Question: I just want to know how can I change 'ListField''s item background color. I have two items in my 'ListField' like this one.
|First One|Second One.................|
I need to change first one's background color.
My 'drawListRow(..)' method looks like this
'''
public void drawListRow(ListField listField, Graphics graphics,
int index, int y, int width) {
int oldColor = 0;
try {
oldColor = graphics.getColor();
String txt = (vector.elementAt(index)).toString();
int xPos = 15;
int yPos = 5 + y;
//graphics.clear();
graphics.setColor(Color.GREEN);
graphics.fillRect(0, y, (Display.getWidth()*10/100), yPos);
graphics.drawText(txt, xPos, yPos);
//graphics.fillRect(0,(index*Display.getHeight()/10),Display.getWidth(),Display.getHeight()/10);
} finally {
graphics.setColor(oldColor);
}
}
'''
But this is not working.

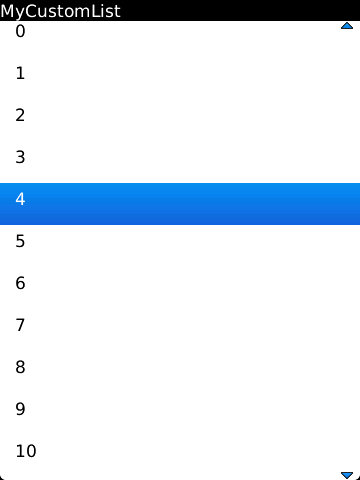
Answer: Though you have attached an image, I am still confused. The image didn't answer some question, for example, how it will look on a row get focused (I didn't understand actually).
But you can check following output and code. I think you can customize the look as you wish if you check the code.

'''
public class MyScreen extends MainScreen {
private Vector listElements;
public MyScreen() {
setTitle("Custom ListField Demo");
// data for the ListField
listElements = new Vector();
for (int i = 0; i < 4; i++) {
listElements.addElement("Some text for row " + i);
}
ListField taskList = new ListField() {
// disable default focus drawing
protected void drawFocus(Graphics graphics, boolean on) {
};
};
taskList.setCallback(new ListCallback(listElements));
taskList.setSize(listElements.size());
taskList.setRowHeight(40);
add(taskList);
}
}
'''
'''
class ListCallback implements ListFieldCallback {
final int COLOR_INDEX_NORMAL_BG = 0x1D6789;
final int COLOR_INDEX_FOCUSED_BG = 0x0E8CB3;
final int COLOR_NORMAL_BG = 0x2A2A2A;
final int COLOR_FOCUSED_BG = 0x1F1F1F;
private Vector listElements;
public ListCallback(Vector listElements) {
this.listElements = listElements;
}
public void drawListRow(ListField list, Graphics graphics, int index, int y,
int width) {
int rowHeight = list.getRowHeight(index);
boolean isSelectedRow = (list.getSelectedIndex() == index);
int indexBgColor = isSelectedRow ? COLOR_INDEX_FOCUSED_BG : COLOR_INDEX_NORMAL_BG;
int rowBgColor = isSelectedRow ? COLOR_FOCUSED_BG : COLOR_NORMAL_BG;
final int indexWidth = width / 10;
// draw row background
fillRectangle(graphics, rowBgColor, 0, y, width, rowHeight);
// draw index background
fillRectangle(graphics, indexBgColor, 0, y, indexWidth, rowHeight);
// set text color, draw text
Font font = list.getFont();
graphics.setColor(Color.WHITE );
graphics.setFont(font);
String indexText = "" + (index + 1);
String textToDraw = "";
try {
textToDraw = (String) listElements.elementAt(index);
} catch (Exception exc) {
}
int xText = (indexWidth - font.getAdvance(indexText)) / 2;
int yText = (rowHeight - font.getHeight()) / 2;
graphics.drawText(indexText, xText, y + yText, 0, indexWidth);
final int margin = 5;
int availableWidth = (width - indexWidth) - 2 * margin;
xText = indexWidth + margin;
yText = (rowHeight - font.getHeight()) / 2;
graphics.drawText(textToDraw, xText, y + yText, DrawStyle.ELLIPSIS, availableWidth);
}
private void fillRectangle(Graphics graphics, int color, int x, int y, int width, int height) {
graphics.setColor(color);
graphics.fillRect(x, y, width, height);
}
public Object get(ListField list, int index) {
// not implemented
return "";
}
public int indexOfList(ListField list, String prefix, int string) {
// not implemented
return 0;
}
public int getPreferredWidth(ListField list) {
return Display.getWidth();
}
}
'''